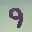
Label: 9